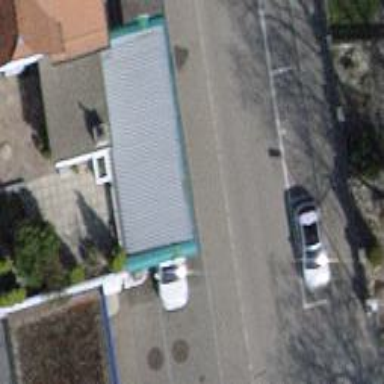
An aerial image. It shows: Fuel station.